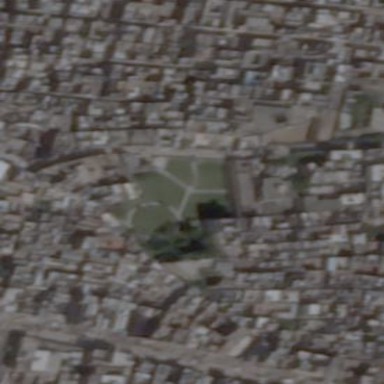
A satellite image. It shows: Park.